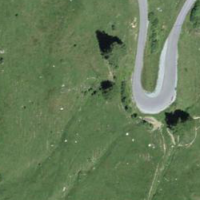
EUNIS habitat code: 24
Species observed at this site:
Primula veris
Melilotus albus